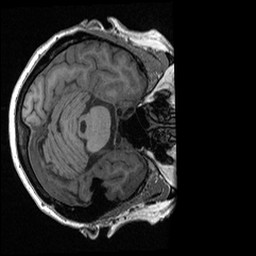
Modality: T1w
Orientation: axial
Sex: female
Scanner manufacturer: ge
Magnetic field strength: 3 T
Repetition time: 0.0064 s
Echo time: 0.00281 s